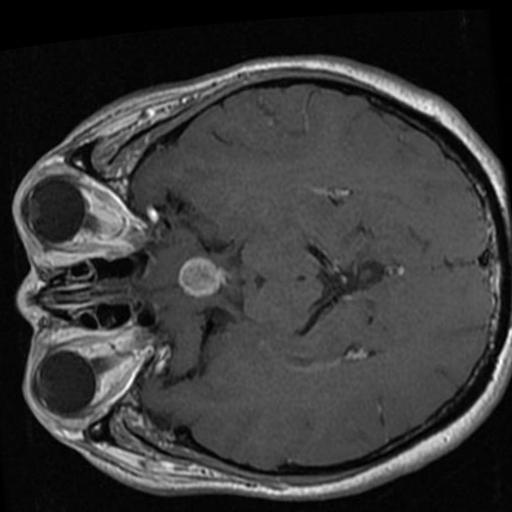
Label: brain_tumor